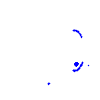
Particle: kaon